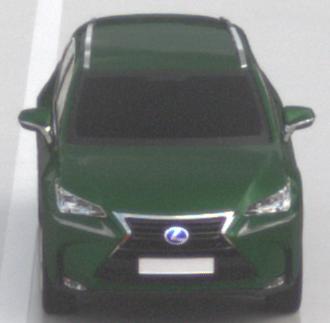
Make: Lexus
Model: NX 300h
Detailed model: NX (AZ1)
Model produced from: 2017/11
Model produced until: 2018/08
Doors: 5
Color: green
Road condition: wet road
Daytime: morning or afternoon
Contrast: low contrast